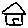
Label: house